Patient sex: M
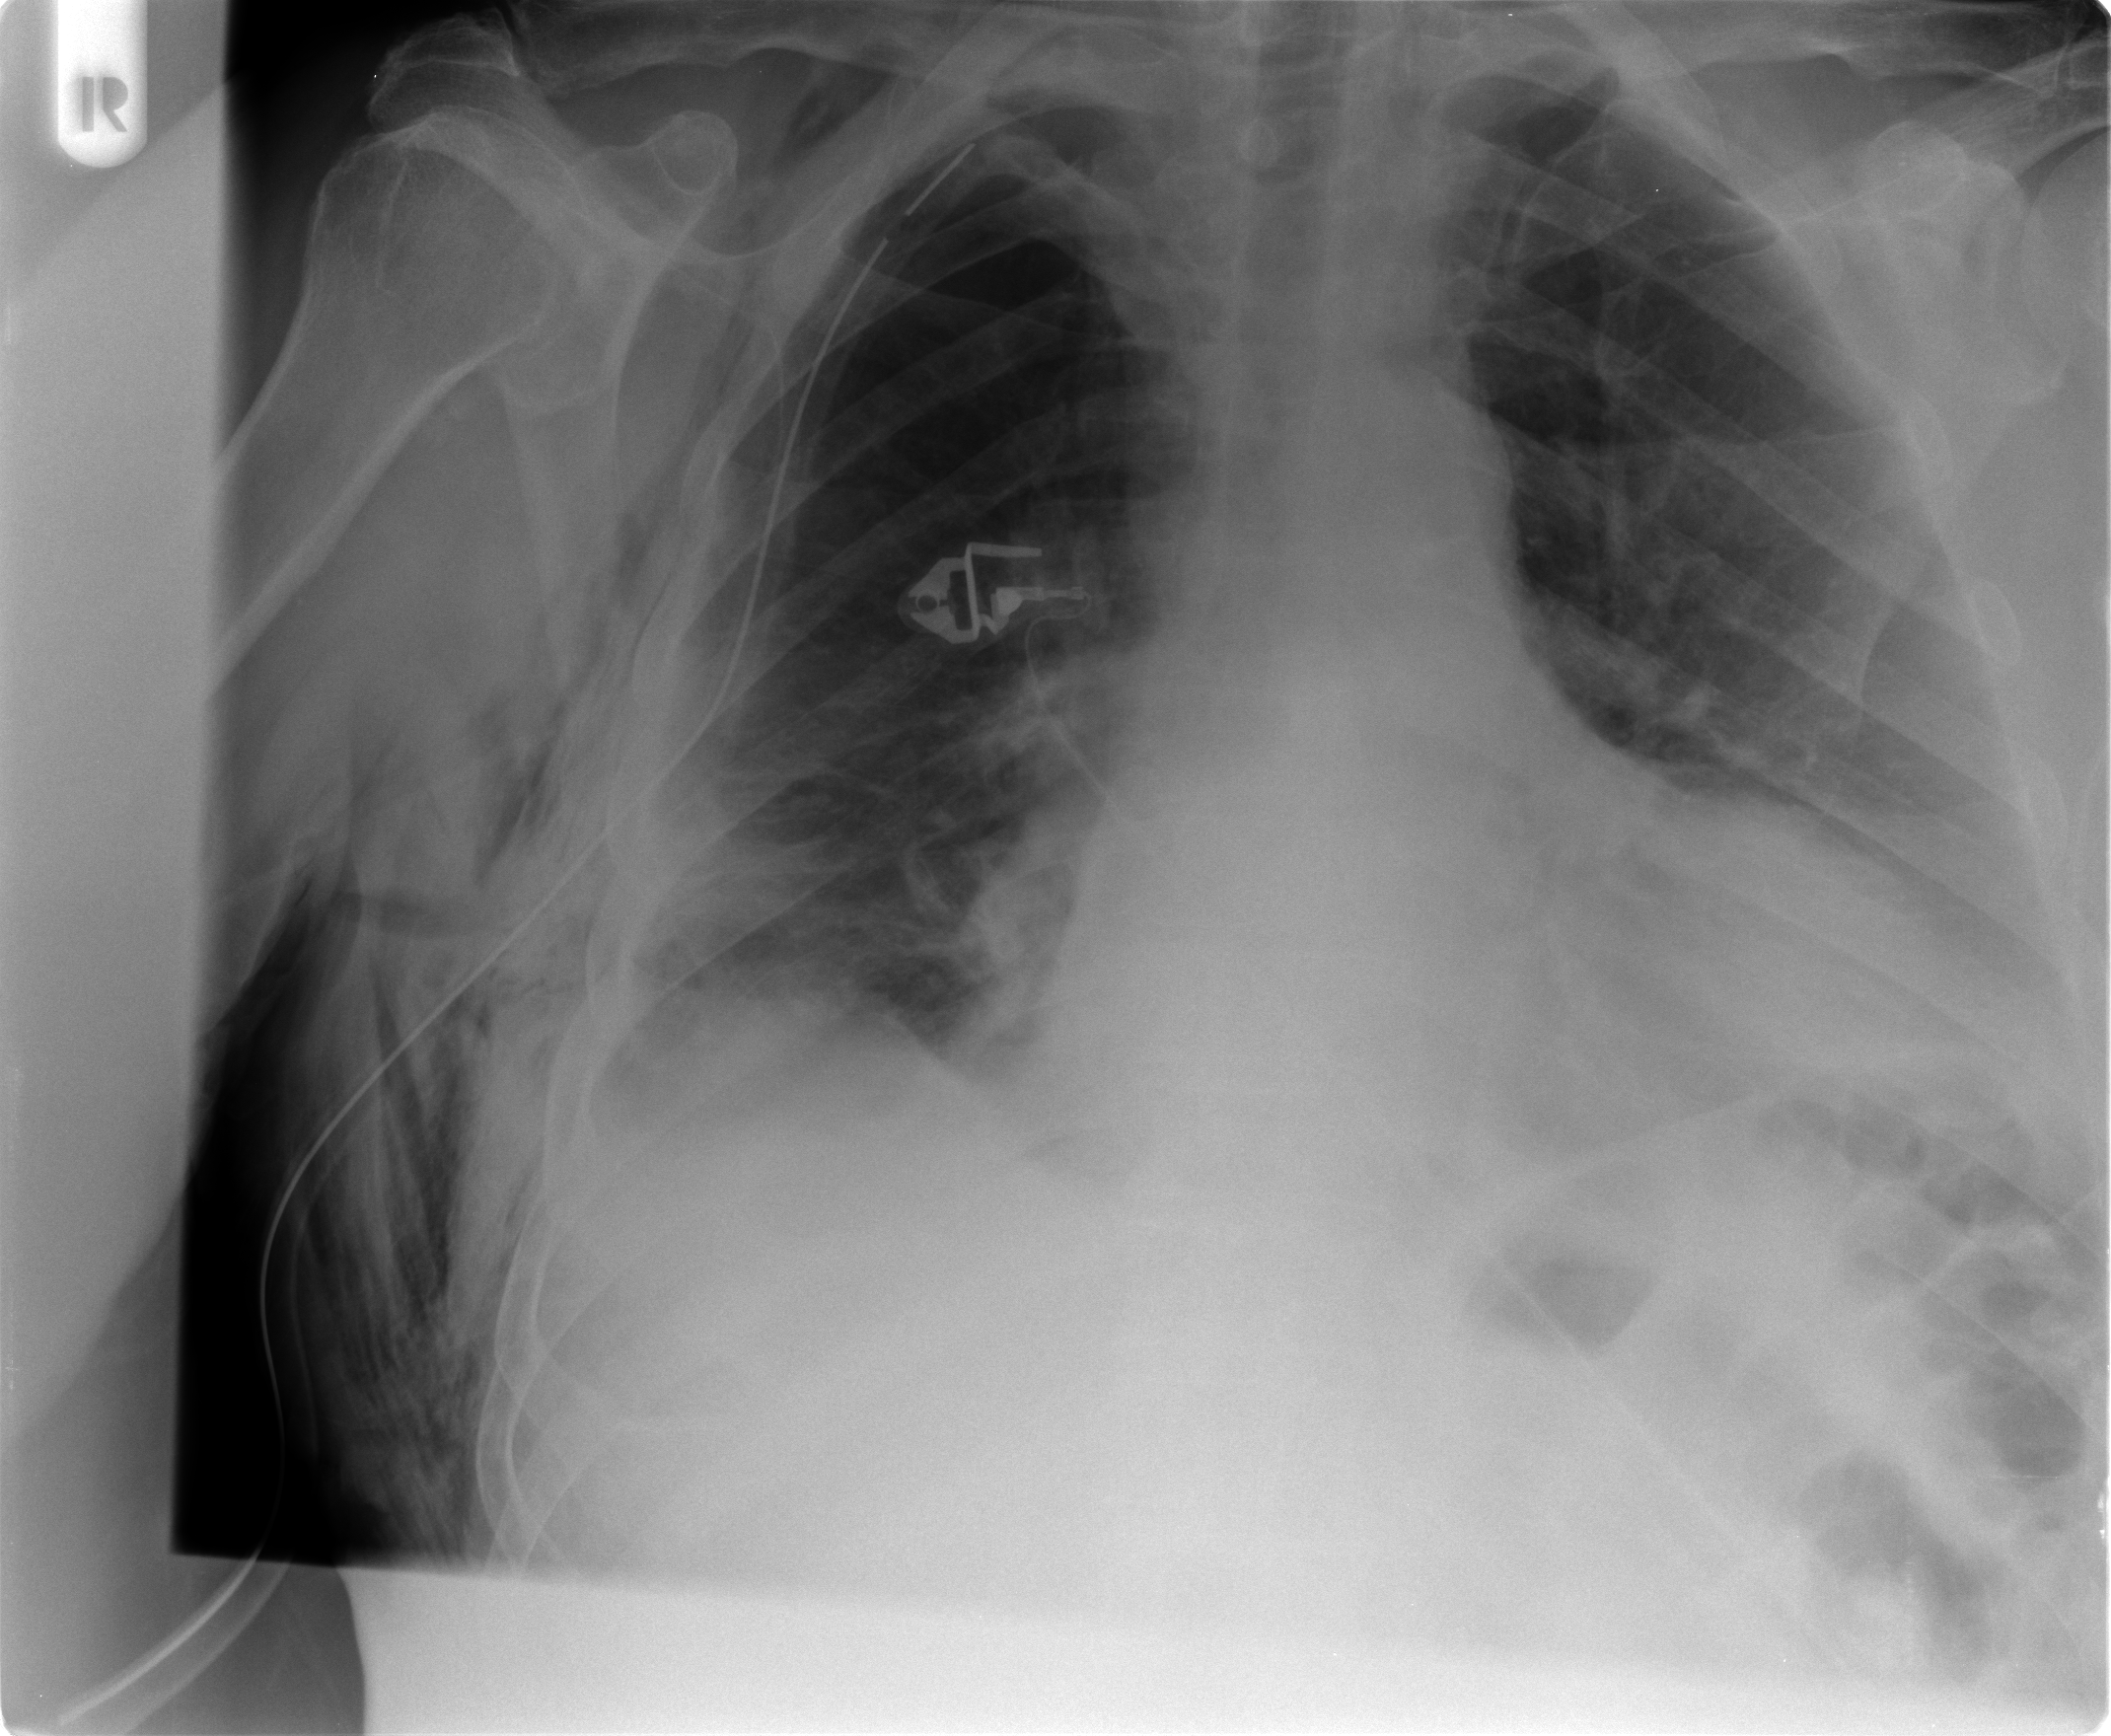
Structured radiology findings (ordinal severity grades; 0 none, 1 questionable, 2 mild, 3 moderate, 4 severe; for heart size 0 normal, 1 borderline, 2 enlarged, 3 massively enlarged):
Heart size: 1
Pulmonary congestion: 1
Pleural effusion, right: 1
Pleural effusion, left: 2
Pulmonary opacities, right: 1
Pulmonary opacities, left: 1
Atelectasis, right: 2
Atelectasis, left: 2